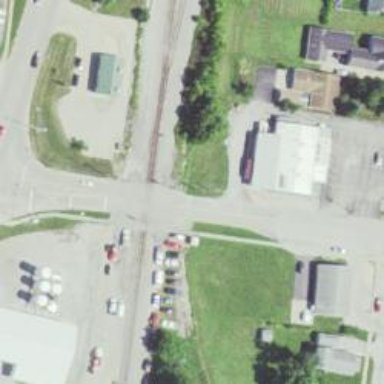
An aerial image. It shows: Railway crossing.